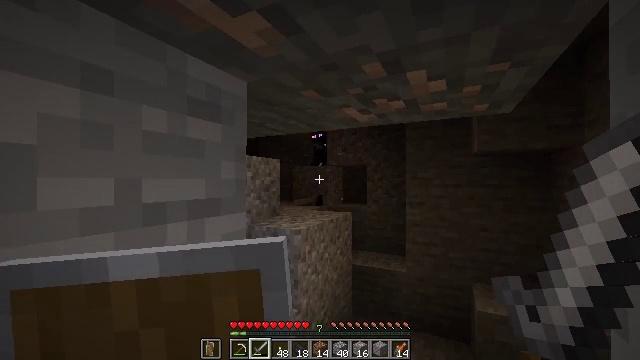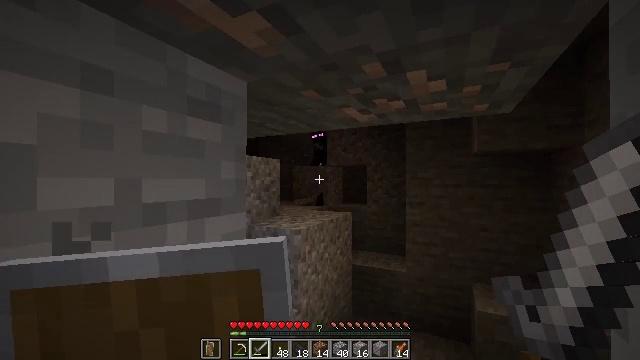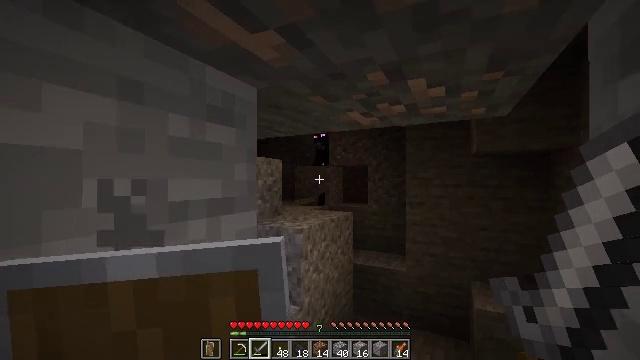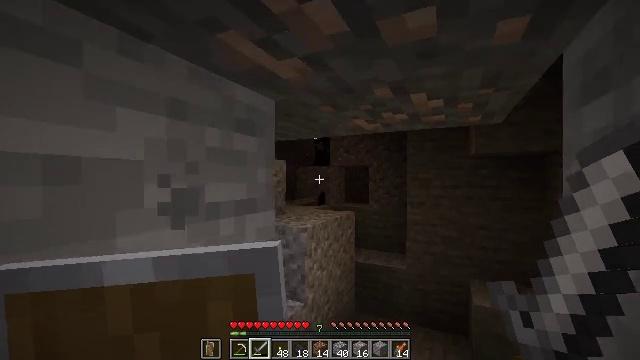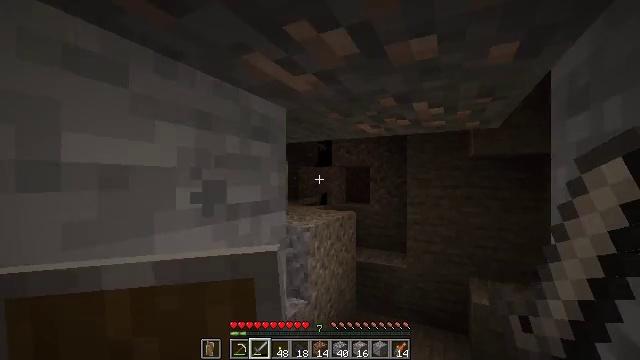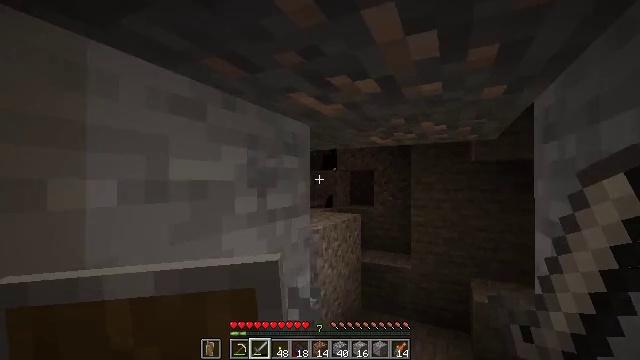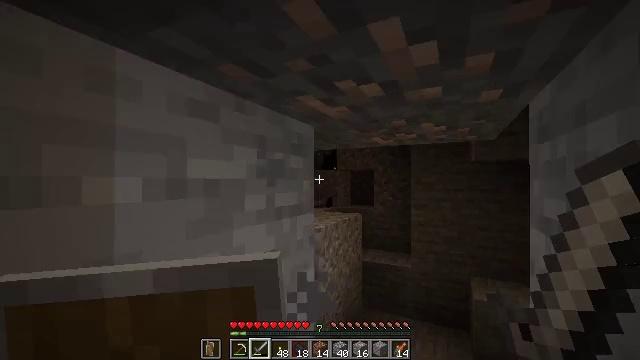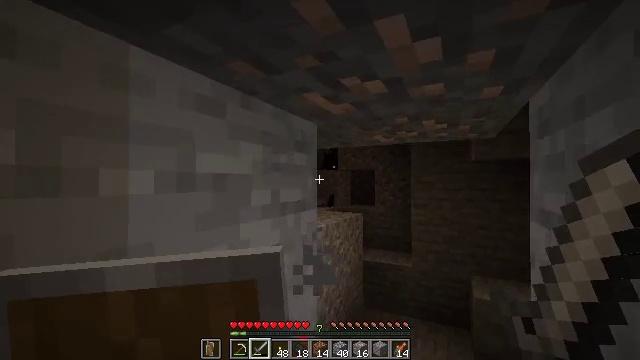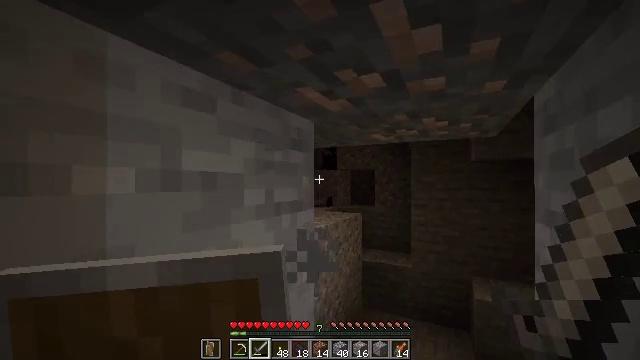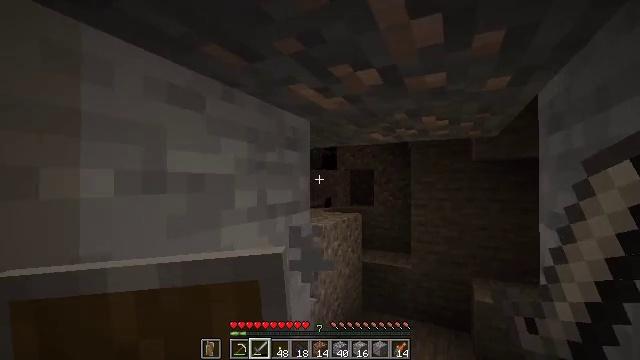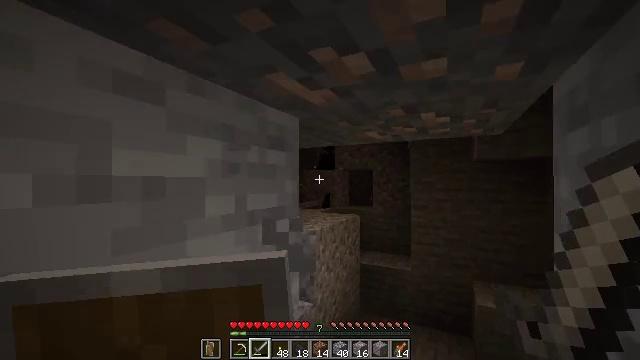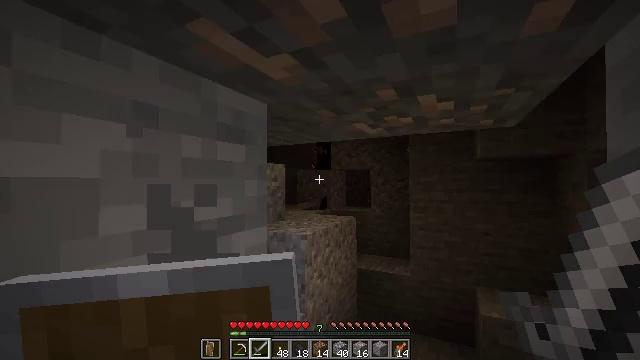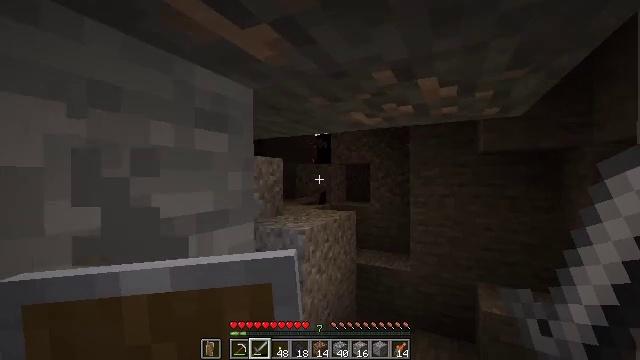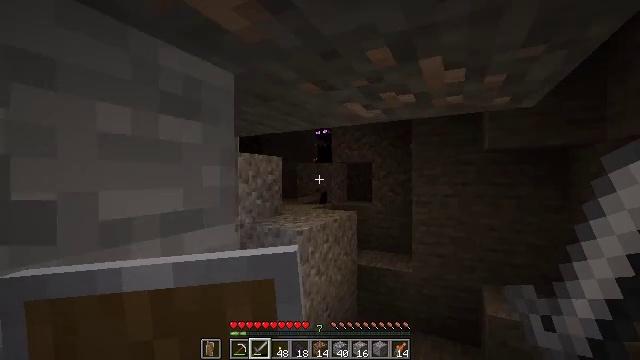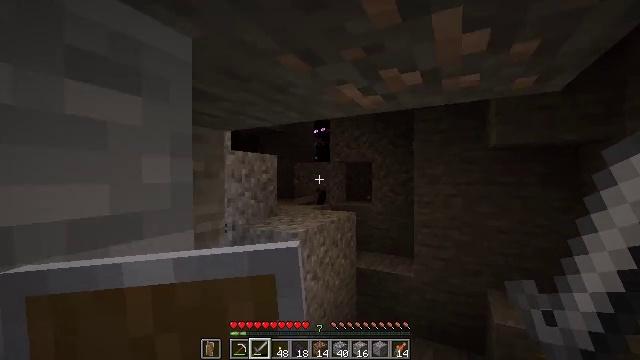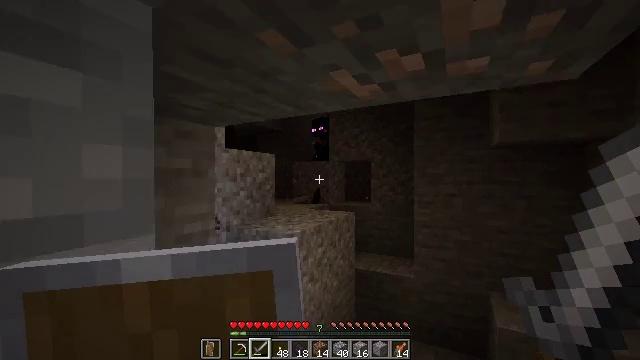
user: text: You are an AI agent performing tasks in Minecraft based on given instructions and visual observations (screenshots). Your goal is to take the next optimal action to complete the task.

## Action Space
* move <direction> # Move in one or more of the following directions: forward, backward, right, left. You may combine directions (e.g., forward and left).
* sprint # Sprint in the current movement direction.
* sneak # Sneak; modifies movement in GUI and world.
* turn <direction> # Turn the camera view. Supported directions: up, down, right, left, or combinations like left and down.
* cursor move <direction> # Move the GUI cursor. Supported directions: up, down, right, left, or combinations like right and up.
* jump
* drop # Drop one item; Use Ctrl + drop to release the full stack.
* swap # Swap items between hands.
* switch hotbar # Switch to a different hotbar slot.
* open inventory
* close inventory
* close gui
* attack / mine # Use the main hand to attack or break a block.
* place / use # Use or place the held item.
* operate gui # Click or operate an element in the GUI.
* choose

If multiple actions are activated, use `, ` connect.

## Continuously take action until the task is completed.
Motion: motion action
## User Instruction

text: Dig through gravel to clear a path.
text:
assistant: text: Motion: no_op
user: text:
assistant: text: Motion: move back
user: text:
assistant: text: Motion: move back
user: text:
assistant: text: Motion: move back
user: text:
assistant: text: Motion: move back
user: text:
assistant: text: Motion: move right
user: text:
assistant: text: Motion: move right
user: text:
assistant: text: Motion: move right
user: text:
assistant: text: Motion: move forward and move right
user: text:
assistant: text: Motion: move forward and move right
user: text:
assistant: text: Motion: move forward and move right
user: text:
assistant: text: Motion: move forward and move right, turn down
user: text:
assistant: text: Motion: move forward
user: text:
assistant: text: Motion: no_op
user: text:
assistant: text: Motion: no_op
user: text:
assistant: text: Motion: no_op
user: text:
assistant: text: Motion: no_op
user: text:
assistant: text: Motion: no_op
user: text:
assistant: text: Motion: no_op
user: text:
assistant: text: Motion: no_op
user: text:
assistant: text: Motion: no_op
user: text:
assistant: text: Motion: no_op
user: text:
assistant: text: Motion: no_op
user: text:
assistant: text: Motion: no_op
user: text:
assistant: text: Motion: move back
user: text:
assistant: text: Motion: move back
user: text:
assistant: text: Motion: move back
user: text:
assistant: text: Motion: move back
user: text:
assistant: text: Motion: move back
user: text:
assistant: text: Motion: move back